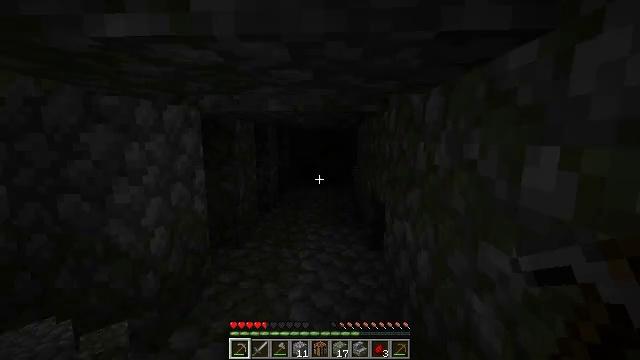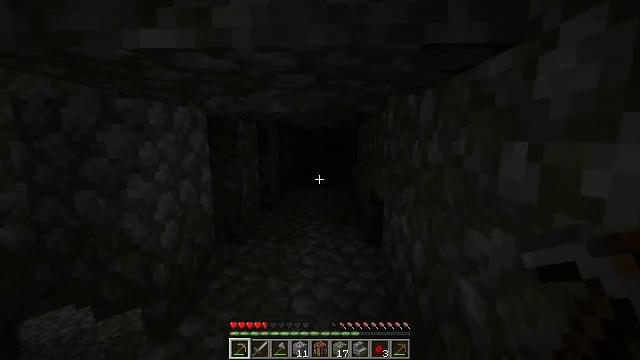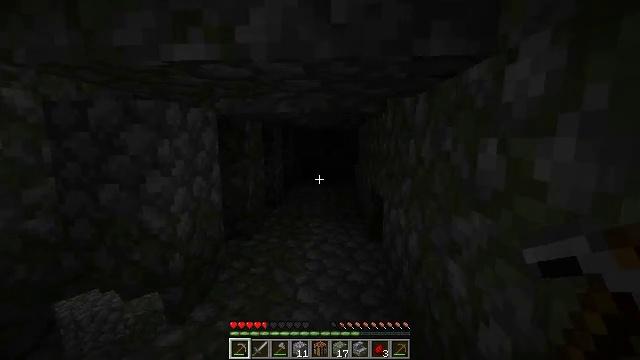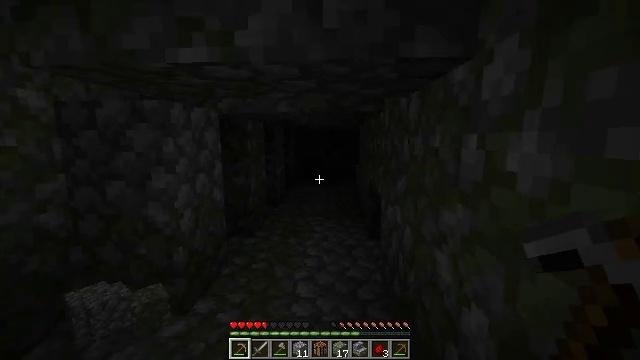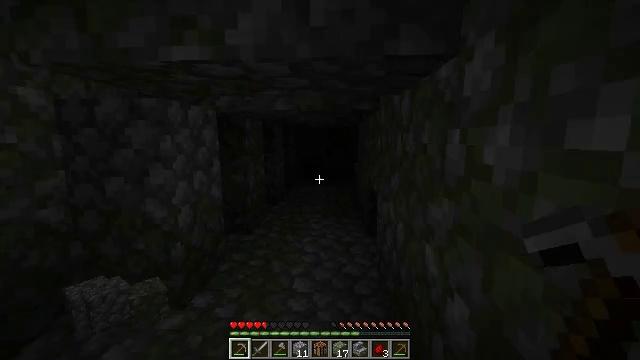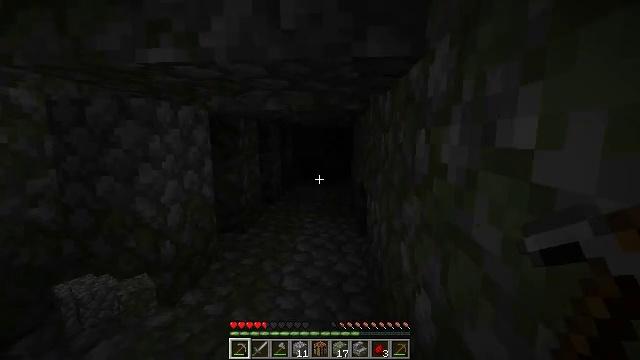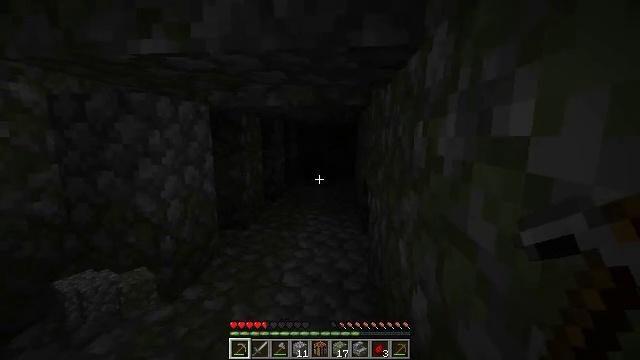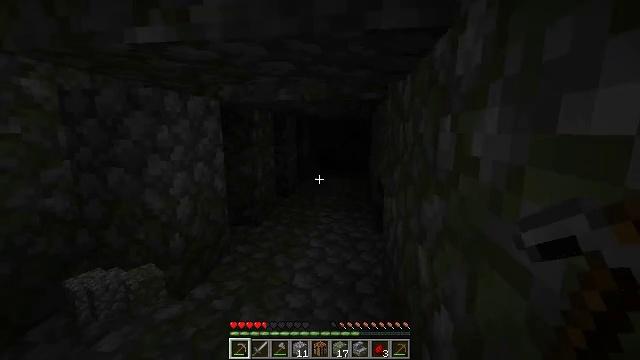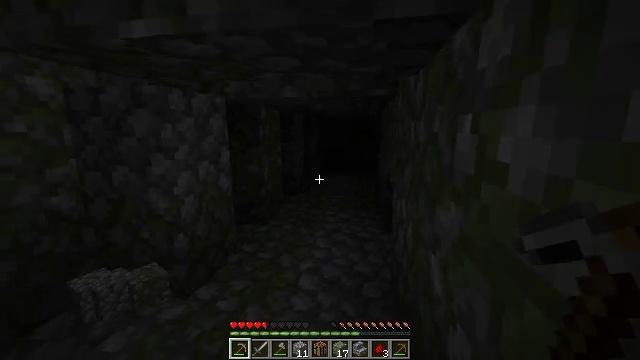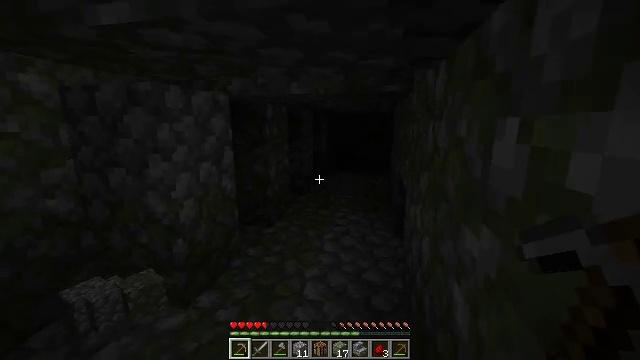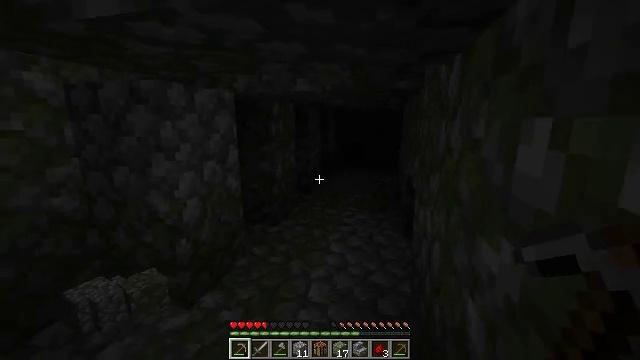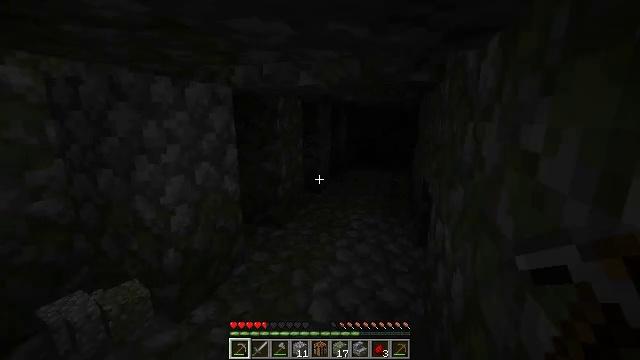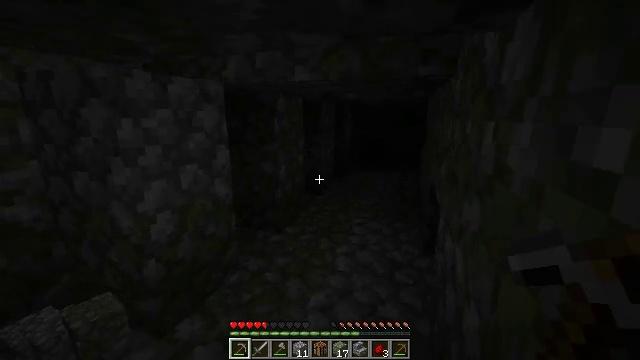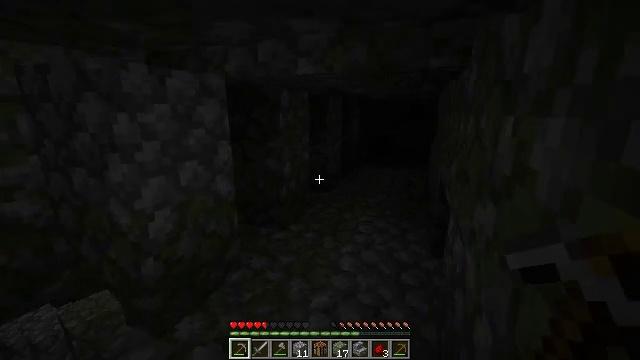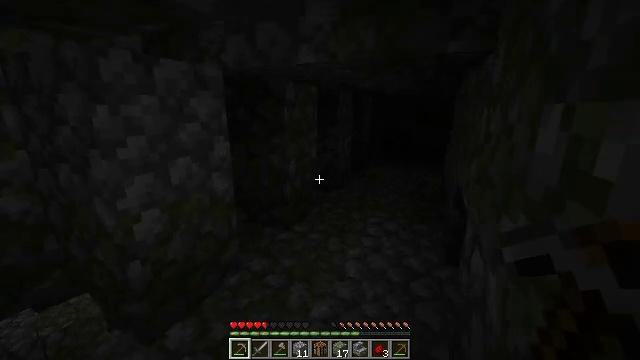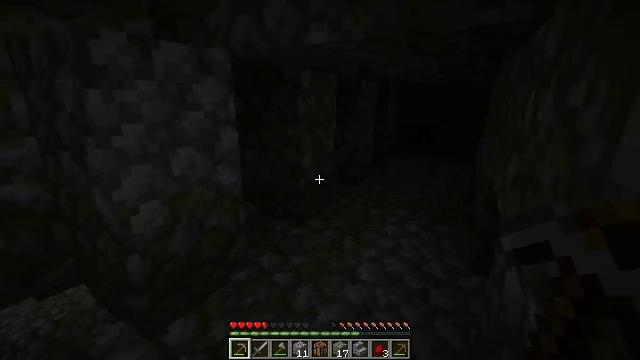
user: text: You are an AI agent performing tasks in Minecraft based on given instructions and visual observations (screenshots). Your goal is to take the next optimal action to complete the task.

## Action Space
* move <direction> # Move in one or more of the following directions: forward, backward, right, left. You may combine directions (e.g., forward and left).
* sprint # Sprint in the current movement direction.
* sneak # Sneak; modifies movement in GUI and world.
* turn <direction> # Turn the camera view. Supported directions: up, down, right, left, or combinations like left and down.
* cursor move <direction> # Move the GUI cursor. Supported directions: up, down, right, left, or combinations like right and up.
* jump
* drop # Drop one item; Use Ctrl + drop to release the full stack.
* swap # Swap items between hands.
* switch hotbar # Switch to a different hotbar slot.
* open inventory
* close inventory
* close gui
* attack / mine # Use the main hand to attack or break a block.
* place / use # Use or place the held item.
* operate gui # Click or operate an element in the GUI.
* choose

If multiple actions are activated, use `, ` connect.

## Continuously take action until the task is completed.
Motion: motion action
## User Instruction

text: Gather tripwire by breaking it.
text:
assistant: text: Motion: move back
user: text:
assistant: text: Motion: no_op
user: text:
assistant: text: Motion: move right
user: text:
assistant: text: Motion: move right
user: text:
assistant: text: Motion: move right
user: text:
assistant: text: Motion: move forward and move right, turn left
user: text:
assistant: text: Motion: move forward and move right, turn left
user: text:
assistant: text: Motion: move forward and move right, turn left
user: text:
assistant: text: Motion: move forward and move right, turn left
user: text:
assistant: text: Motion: move forward and move right, turn left
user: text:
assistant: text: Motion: move forward and move right, turn left
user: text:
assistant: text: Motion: move forward and move right, turn left
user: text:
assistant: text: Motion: move forward and move right, turn left
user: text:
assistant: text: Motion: move forward and move right, turn left
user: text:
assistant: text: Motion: move forward and move right, turn left and down
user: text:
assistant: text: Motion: move forward, turn left and down
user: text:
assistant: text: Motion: turn left and down
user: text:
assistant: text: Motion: turn left and down
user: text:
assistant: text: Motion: turn left
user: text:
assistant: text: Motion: no_op
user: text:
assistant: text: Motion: attack / mine
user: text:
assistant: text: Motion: turn down, attack / mine
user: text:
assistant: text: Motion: turn down, attack / mine
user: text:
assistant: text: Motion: attack / mine
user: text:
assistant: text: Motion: turn right, attack / mine
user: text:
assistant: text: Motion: turn right and down, attack / mine
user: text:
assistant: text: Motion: turn right, attack / mine
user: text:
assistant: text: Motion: turn right, attack / mine
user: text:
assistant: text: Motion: turn right, attack / mine
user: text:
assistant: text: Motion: attack / mine